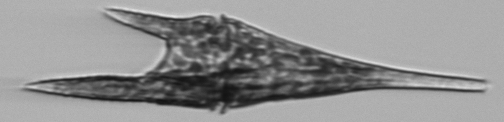
Label: Tripos_furca